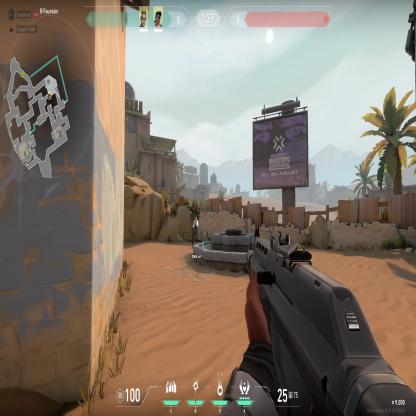
Label: teammate